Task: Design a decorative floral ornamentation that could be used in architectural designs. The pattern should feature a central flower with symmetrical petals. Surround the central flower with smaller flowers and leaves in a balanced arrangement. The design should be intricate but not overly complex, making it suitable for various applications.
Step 1006:
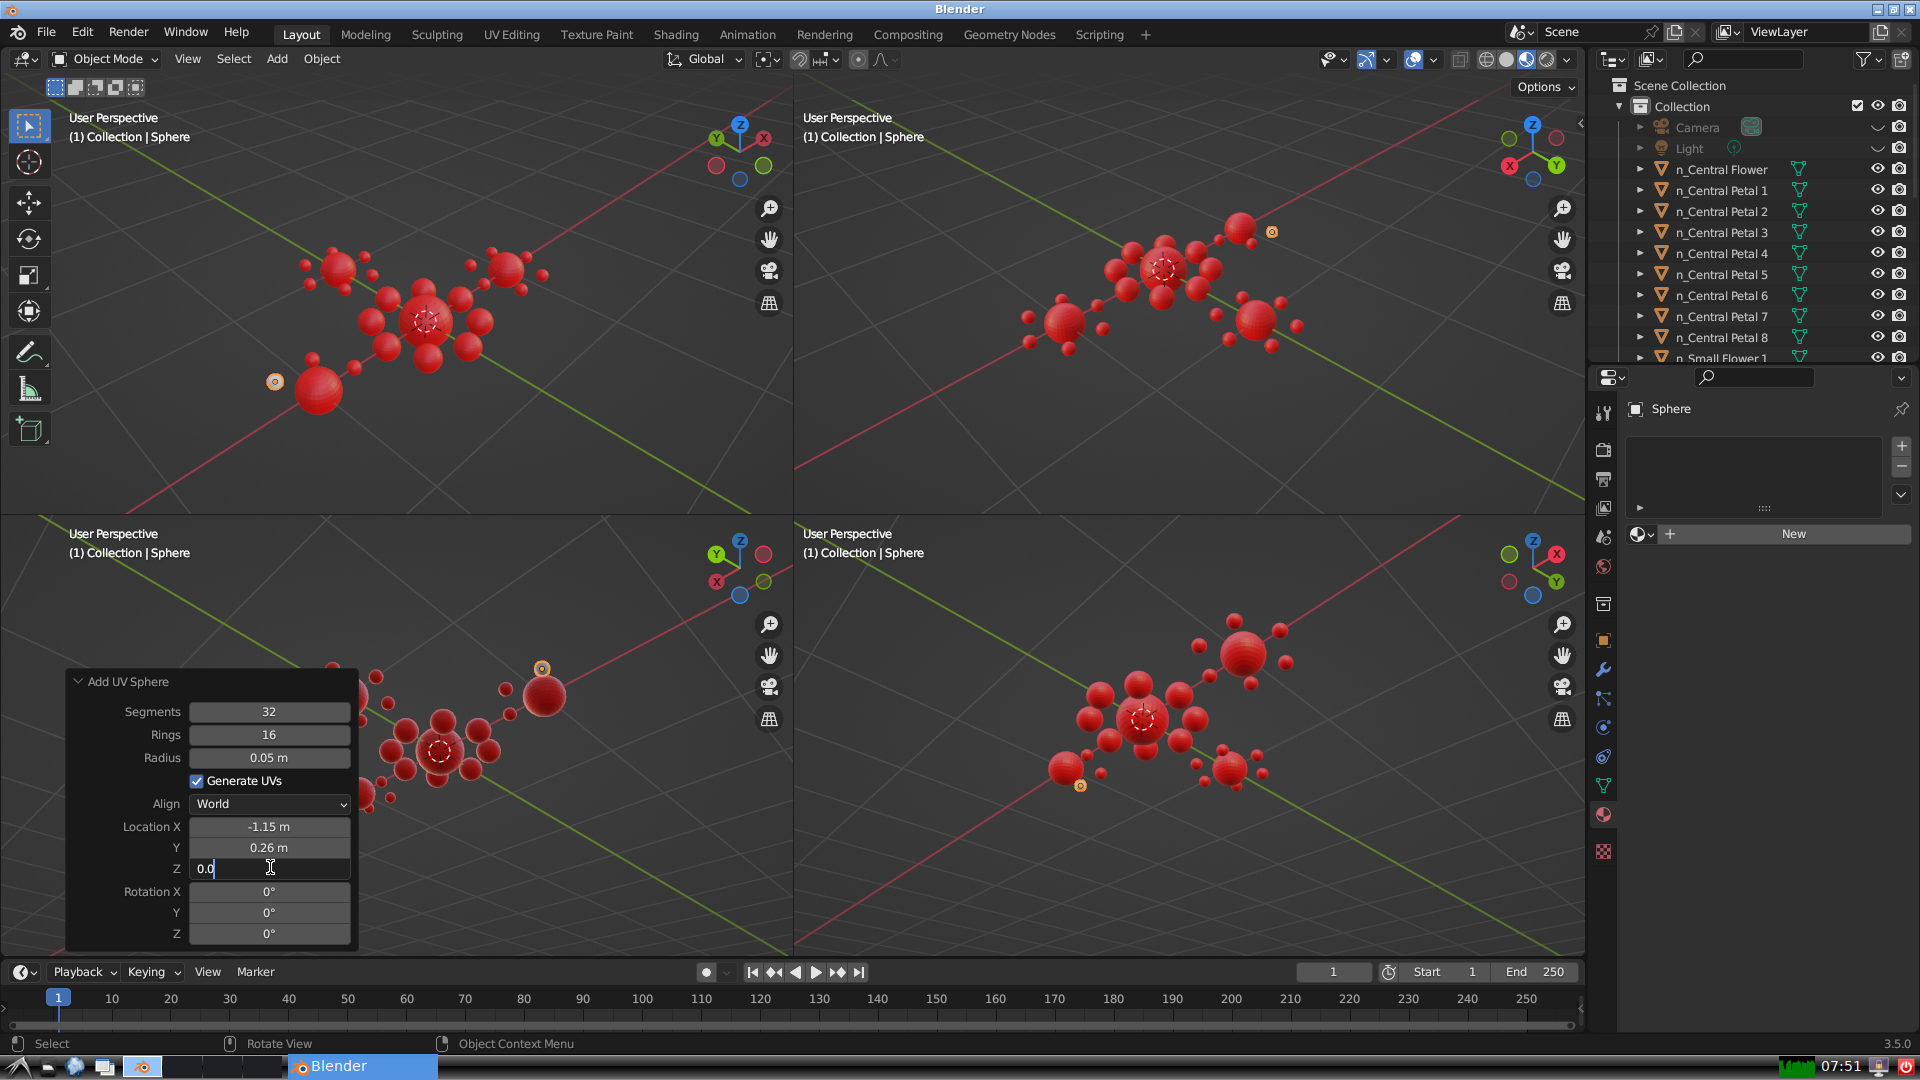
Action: {"key_press": ['Return']}